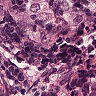
Metastatic tissue present: yes